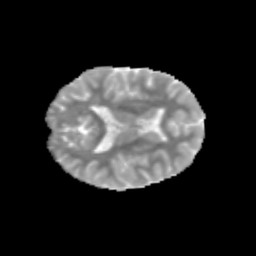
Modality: MD
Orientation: axial
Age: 10
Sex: male
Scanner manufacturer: siemens
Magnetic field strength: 3 T
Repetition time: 3.8 s
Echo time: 0.07 s